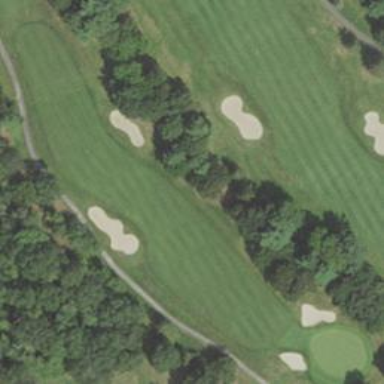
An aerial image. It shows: Grassy area designated as golf fairway.